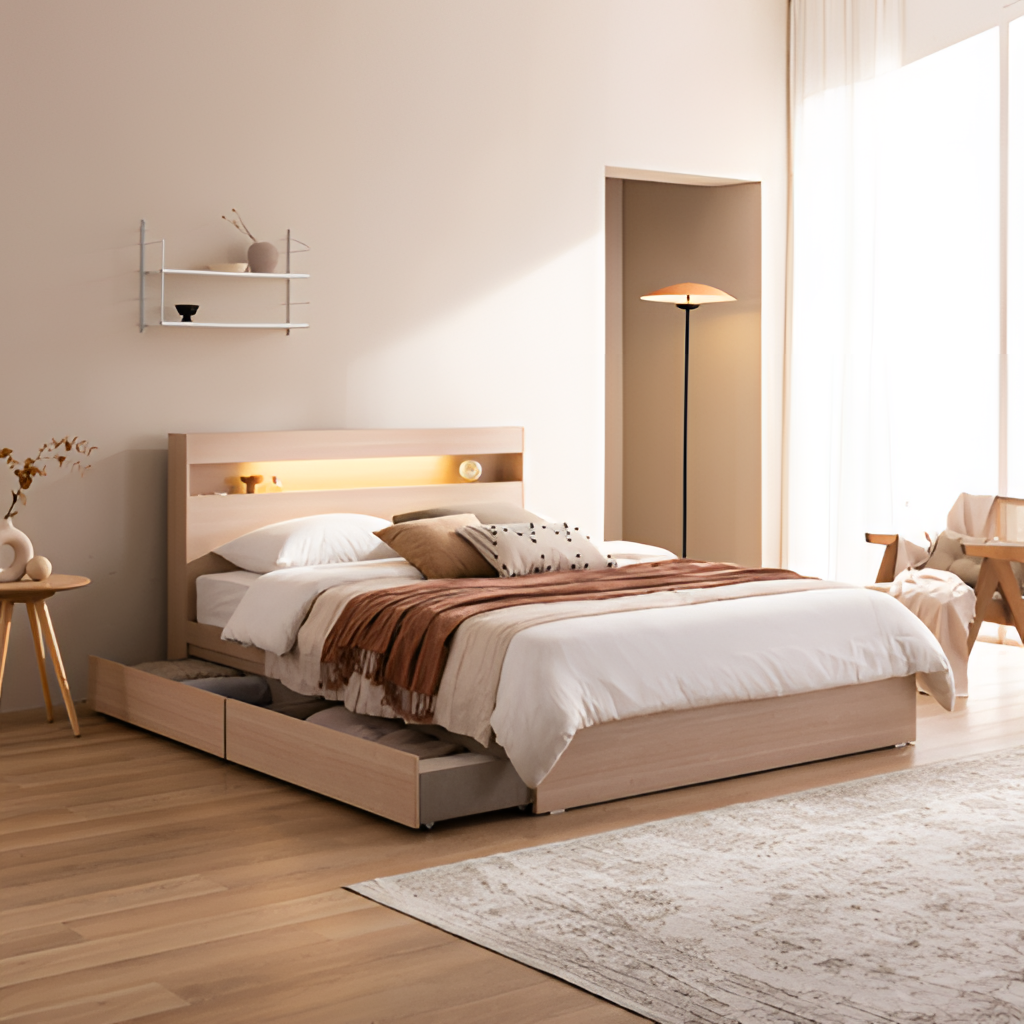
beige wood backlit headboard bed, bedroom, paint wallpaper, with solid pattern, wood flooring, with plank pattern, contemporary